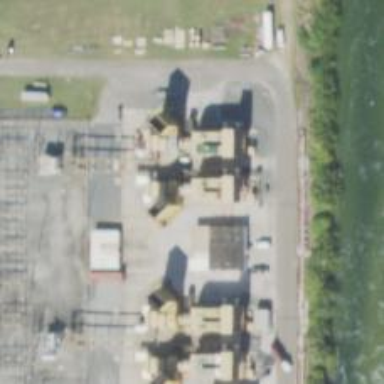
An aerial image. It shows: Gas turbine power generator.